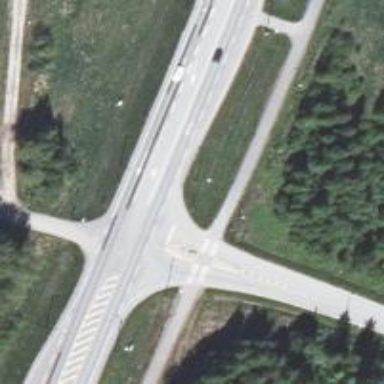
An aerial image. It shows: Asphalt road classified as trunk highway.